Question: How to change this bus icon with javascript? It's easy to change markers and and route color and so on, but how to change this icon what is shown on a picture below?

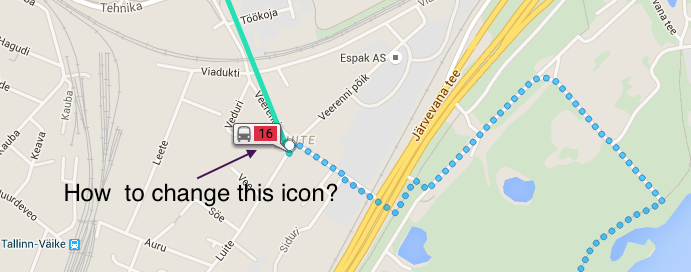
Answer: There is no API-based way to change these icons.
An option would be to use CSS, example using your avatar instead of the icon:
'''
/*this will hide the bus-icon*/
img[src="https://maps.gstatic.com/mapfiles/transit/iw2/6/bus.png"]{
width:0 !important;
}
/*use a custom icon as background for the span which follows the icon*/
img[src="https://maps.gstatic.com/mapfiles/transit/iw2/6/bus.png"]+span{
background:url(http://i.stack.imgur.com/8lcVw.png?s=32&g=1) no-repeat;
background-size: 16px 16px;
padding-left:18px;
}
'''
But it's only a workaround, it will only work as long as the markup for these tooltips or the src of the icon will not be changed.